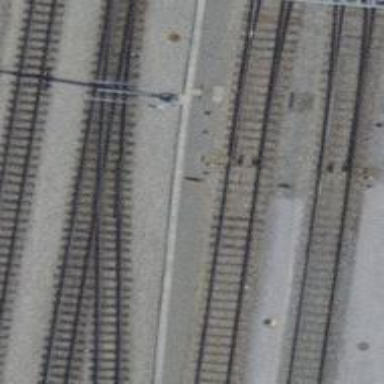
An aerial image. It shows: Siding railway track with electrified contact line.